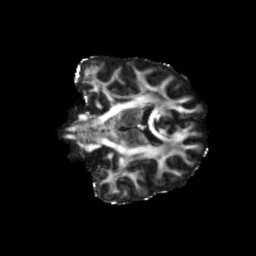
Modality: FA
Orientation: coronal
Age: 63
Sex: female
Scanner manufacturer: siemens
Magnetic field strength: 3 T
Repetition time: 3.23 s
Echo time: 0.0892 s